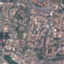
Label: Residential